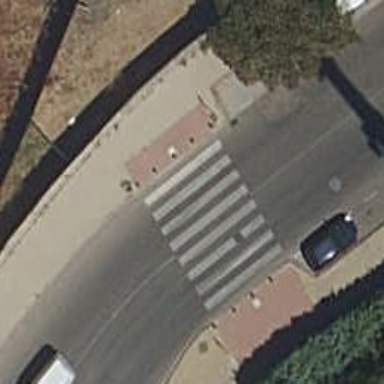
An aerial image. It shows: Footway with zebra crossing.